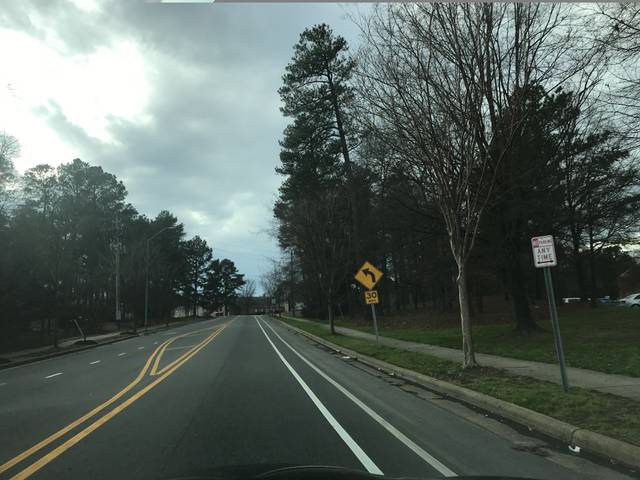
Region: United States
Coordinates: 35.754, -78.614